Question: I'm developing an application for Google App Engine which uses BigTable for its datastore.
It's an application about writing a story collaboratively. It's a very simple hobby project that I'm working on just for fun. It's open source and you can see it here: <URL>
The idea is that anyone can write a paragraph, which then needs to be validated by two other people. A story can also be branched at any paragraph, so that another version of the story can continue in another direction.
Imagine the following tree structure:

Every number would be a paragraph. I want to be able to select all the paragraphs in every unique story line. Basically, those unique story lines are (2, 7, 2); (2, 7, 6, 5); (2, 7, 6, 11) and (2, 5, 9, 4). Ignore that the node "2" appears twice, I just took a tree structure diagram from Wikipedia.
I also made a diagram of a proposed solution: <URL>
How can I set up a structure is performance efficient both for writing, but most importantly for reading?
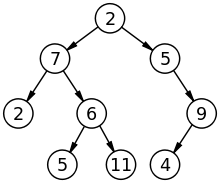
Answer: There are a number of well known ways to represent trees in databases; each of them have their pros and cons. Here are the most common:
- <URL>-
Each of these has its own advantages and disadvantages. Adjacency lists are simple, and cheap to update, but require multiple queries to retrieve a subtree (one for each parent node). Augmented adjacency lists make it possible to retrieve an entire tree by storing the ID of the root node in every record.
Materialized paths are easy to implement and cheap to update, and permit querying arbitrary subtrees, but impose increasing overhead for deep trees.
Nested sets are tougher to implement, and require updating, on average, half the nodes each time you make an insertion. They allow you to query arbitrary subtrees, without the increasing key length issue materialized path has.
In your specific case, though, it seems like you don't actually need a tree structure at all: each story, branched off an original though it may be, stands alone. What I would suggest is having a 'Story' model, which contains a list of keys of its paragraphs (Eg, in Python a db.ListProperty(db.Key)). To render a story, you fetch the Story, then do a batch fetch for all the Paragraphs. To branch a story, simply duplicate the story entry - leaving the references to Paragraphs unchanged.